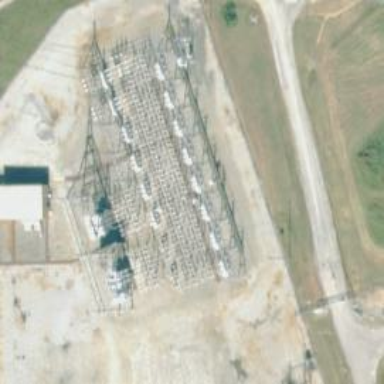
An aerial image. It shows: Switch used for power control.